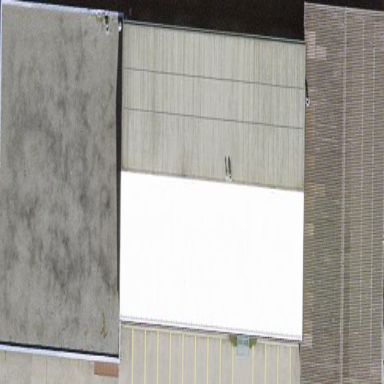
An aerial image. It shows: Industrial building.